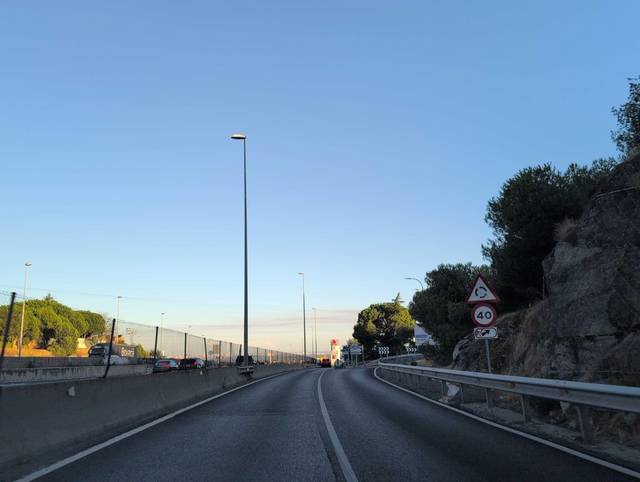
Region: Spain
Coordinates: 40.573, -3.926